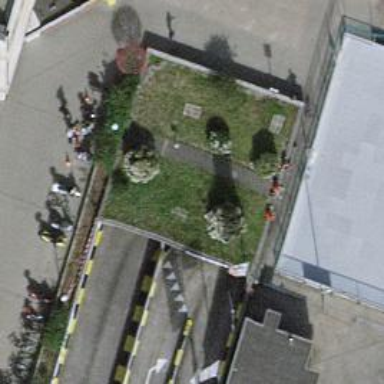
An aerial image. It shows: Parking area.